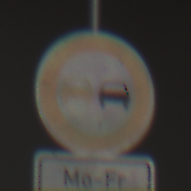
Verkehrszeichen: Ueberholverbot
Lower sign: ZeitangabenMitBeschraenkungAufWochentage2
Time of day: MorningAfternoon
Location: Outdoor (Urban)
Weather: Clear
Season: NotSpecified
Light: Natural